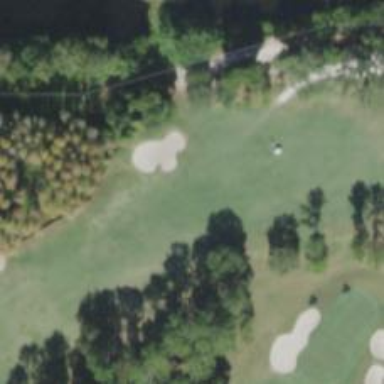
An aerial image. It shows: View of golf hole.